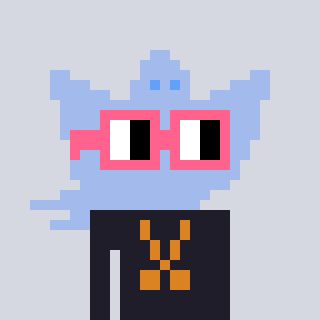
a pixel art character with square pink glasses, a ghost-B-shaped head and a grayscale-colored body on a cool background